Question: I am writing a function in Swift to detect which hexagon I am clicking on. But I ran into a peculiar error message stating that I cannot add two CGFloats. Whatever I did, e.g. changing 'let' to 'var', declare and assign separately, did not work. I guess there must be something else wrong, but I cannot find it. The code is as follows:
'''
func pointToCoordinate(position: CGPoint) -> (Int, Int) {
var gridHeight = 2 * singleRadius / sqrt(CGFloat(3)) * 1.5
var gridWidth = 2 * singleRadius
var halfWidth = singleRadius
var relativePosition = CGPoint(x: position.x - totalRadius / 2, y: position.y - totalRadius / 2)
println((relativePosition.y / gridHeight))
var row = -(cgfloatToInt)(relativePosition.y / gridHeight)
var column: Int
println((relativePosition.x + halfWidth * CGFloat(row + 1)) / (gridWidth))
column = cgfloatToInt((relativePosition.x + halfWidth * CGFloat(row + 1)) / (gridWidth))
// var innerY: CGFloat = CGFloat(relativePosition.y) + CGFloat(gridHeight * row)
var innerX = relativePosition.x
var innerY = relativePosition.y
innerY = innerY - CGFloat(gridHeight * row)
println((innerX, innerY))
return (column, row)
}
'''

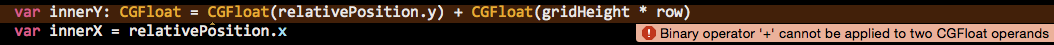
Answer: The error message is wrong. The problem is that you are trying to multiply an 'Int' and a 'CGFloat'.
Replace:
'''
innerY = innerY - CGFloat(gridHeight * row)
'''
with:
'''
innerY = innerY - gridHeight * CGFloat(row)
'''
---
The answer above is for the current version of your code. For the commented out version that corresponds to the error message you posted:
Replace:
'''
var innerY: CGFloat = CGFloat(relativePosition.y) + CGFloat(gridHeight * row)
'''
with
'''
var innerY: CGFloat = CGFloat(relativePosition.y) + gridHeight * CGFloat(row)
'''